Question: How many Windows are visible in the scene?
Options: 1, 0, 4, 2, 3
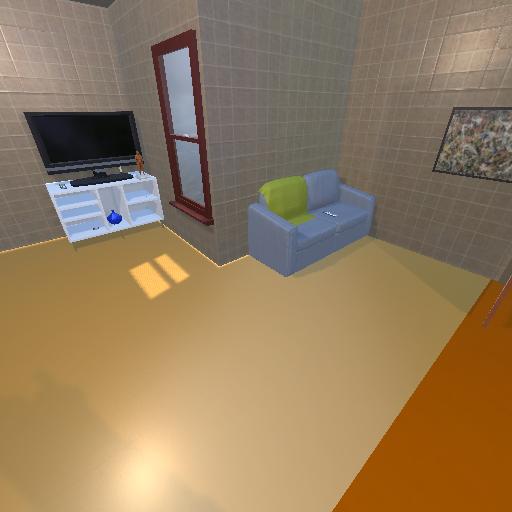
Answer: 1